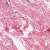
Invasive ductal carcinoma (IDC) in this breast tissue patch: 0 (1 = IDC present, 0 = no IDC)